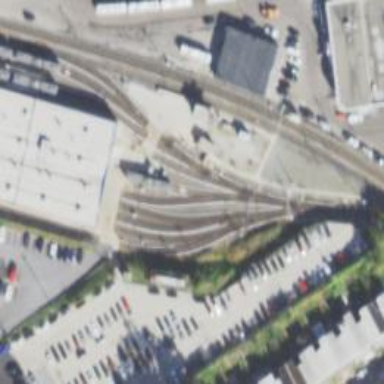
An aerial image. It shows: Yard used for service activities. There is electrified light rail track in the area.